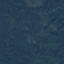
Land use / land cover class: Forest